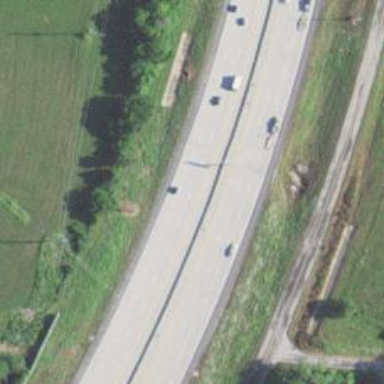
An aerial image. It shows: Motorway.